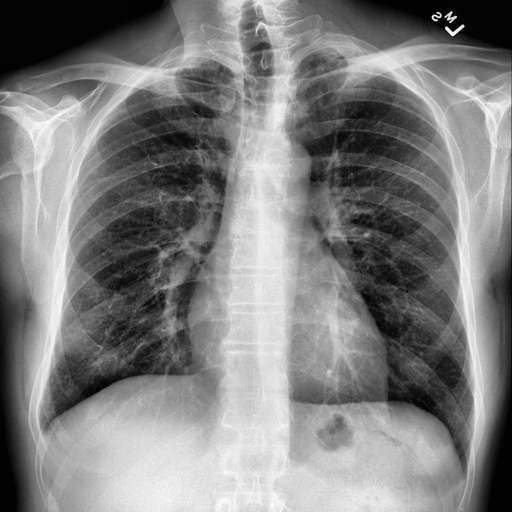
Finding: NORMAL